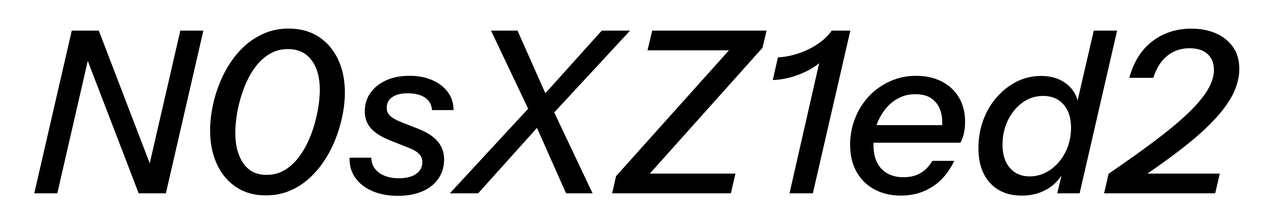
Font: InstrumentSans-Italic_Medium_Italic